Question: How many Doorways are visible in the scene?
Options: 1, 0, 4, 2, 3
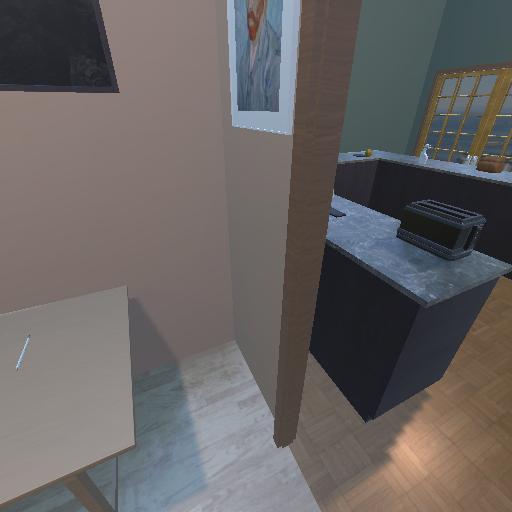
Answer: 1